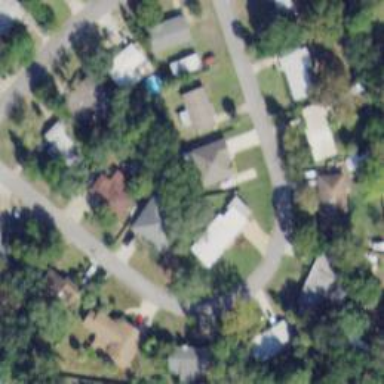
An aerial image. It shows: Residential area consisting of single-family homes.